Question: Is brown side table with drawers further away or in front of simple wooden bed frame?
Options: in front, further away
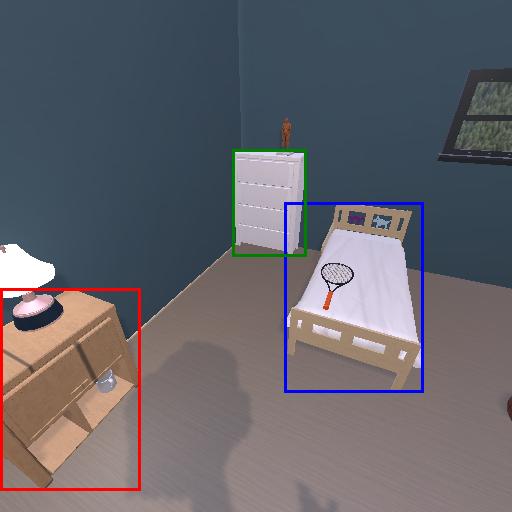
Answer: in front